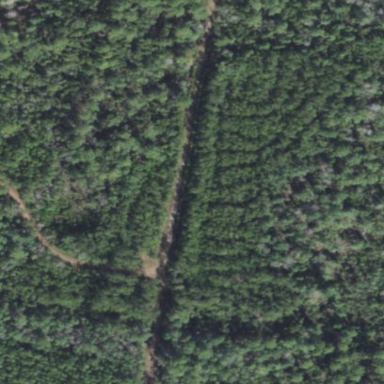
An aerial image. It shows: Forest dominated by needle-leaved trees.